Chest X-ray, PA view. Patient: 33 years old, sex M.
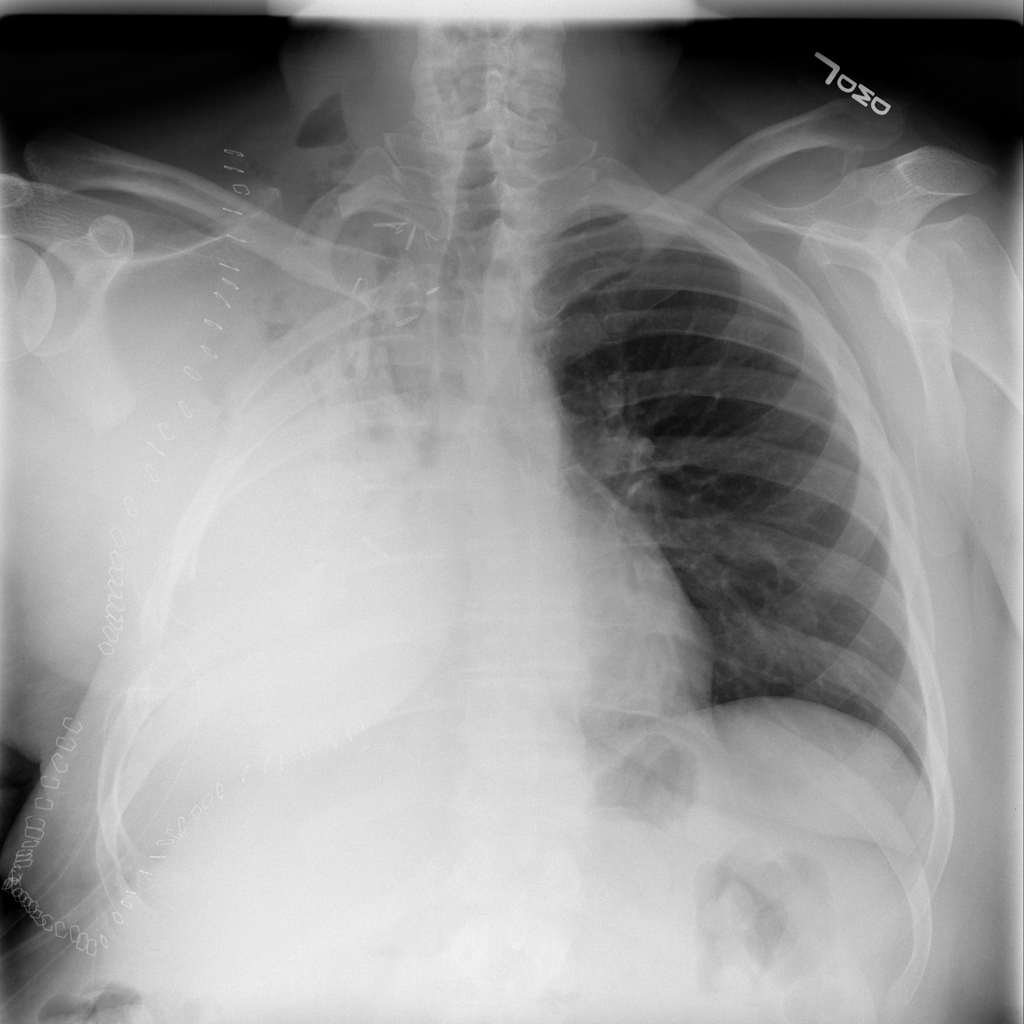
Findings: Emphysema